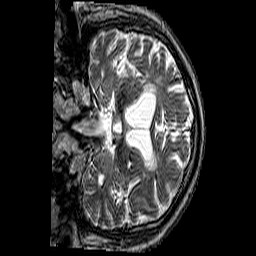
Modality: T2w
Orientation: coronal
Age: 63
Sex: male
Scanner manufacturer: siemens
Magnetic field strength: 3 T
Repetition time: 3.2 s
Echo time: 0.212 s